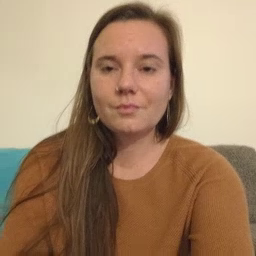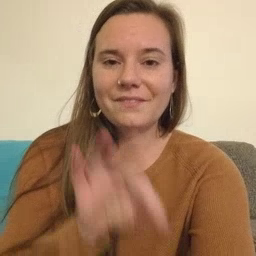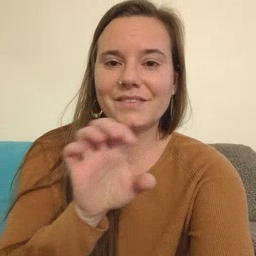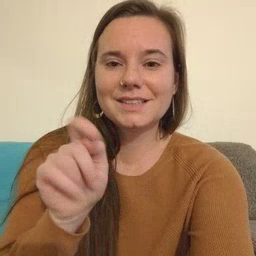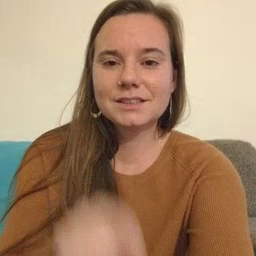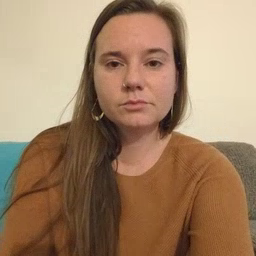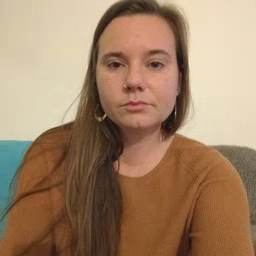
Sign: feet